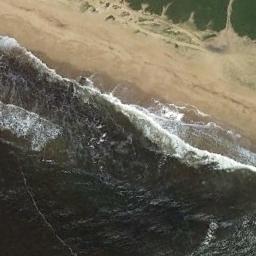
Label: beach